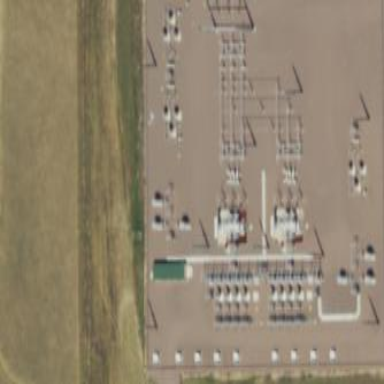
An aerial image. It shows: Power substation dedicated to generation.